Question: I need to create a generated png based chart file with plot labels with the numeric value as you see in the example below. I am on Coldfusion 10 so this is using the newer ZingChart engine. The example you see was made by <URL>.

BTW, I can draw a basic chart to a png file and retrieve it, and see it! I can get my X and Y stuff right. I can get my series presented in a legend, I can do basic positioning stuff, I can do different chart types. I can't seem do anything with the json override stuff especially plot bar labels.
The code that I am providing is from an example I scoured from the interwebs to test with ...but it should fail nicely (just like my whole day).
'''
<cfscript>
legend = {
"width":150,
"height":25,
"position":"100% 0%",
"margin-top":10,
"margin-right":10,
"margin-left":10,
"margin-bottom":10,
"layout":"x2",
"alpha":0.5,
"background-color":"##99cc66",
"background-color-2":"##99cc66",
"border-color":"##000000",
"border-width":1,
"shadow":true,
"shadow-alpha":1,
"shadow-color":"##000000",
"shadow-distance":2,
"shadow-blur-x":1,
"shadow-blur-y":1,
"draggable":false,
"minimize":false
};
type ="bar";
plot = {
"value-box":{
"type":"all",
"text":"%v",
"text-align":"center",
"alpha":0.5,
"background-color":"##99cc66",
"background-color-2":"##99cc66",
"border-color":"##000000",
"border-width":1
}
};
</cfscript>
<cfchart
legend="#legend#"
plot="#plot#"
type="#type#"
showlegend="true"
height="300"
width="1300"
title="Super fun time!"
format="png"
name="moreComplexThanChineseArithmetic">
<cfchartseries seriescolor="red" seriesLabel="SeriesA" >
<cfloop from="1" to="10" index="i">
<cfchartdata item="" value="#randRange( 5, 100 )#">
</cfloop>
</cfchartseries>
<cfchartseries seriescolor="green" seriesLabel="SeriesB" >
<cfloop from="1" to="10" index="i">
<cfchartdata item="" value="#randRange( 5, 100 )#">
</cfloop>
</cfchartseries>
<cfchartseries seriescolor="blue" seriesLabel="SeriesC" >
<cfloop from="1" to="10" index="i">
<cfchartdata item="" value="#randRange( 5, 100 )#">
</cfloop>
</cfchartseries>
</cfchart>
<cfset savedFile = getTempFile("/dynamic/coldfusion/temp/", "moreComplexThanChineseArithmetic") & ".png" />
<cfset fileWrite(savedFile, moreComplexThanChineseArithmetic) />
<img src="<cfoutput>#savedFile#</cfoutput>" />
'''
I am in a clustered environment, these charts don't serve HTML, hence the png workaround. Plus I have to have it as in image because images scale and I can export to a PDF and it looks right and the server renders and shoots it to the client so I have very little client-side delays.
Now. There are variable replacements in the #plot#, etc... as you can see above (I have not seen 'any' of that json stuff work that I have tried (all day) (so many different ways/combos to make something happen). It either fails with and error (because I made a mistake), or it does nothing (which is amazingly awesome).
There could be problems with that json stuff above, but I again, I overwrote change after change with new json attempts, inline json too, simplified too, etc.
What I believe should happen is that the plot value:box text: v% should (by fairy magic) return whatever the value is in the chartdata value parameter as a nice number above or below the bar (or so I would expect), but it doesn't do anything, so I cannot test my expectations.
Let me know if more details are needed...
PS and FYI: I can't work on other charting packages.
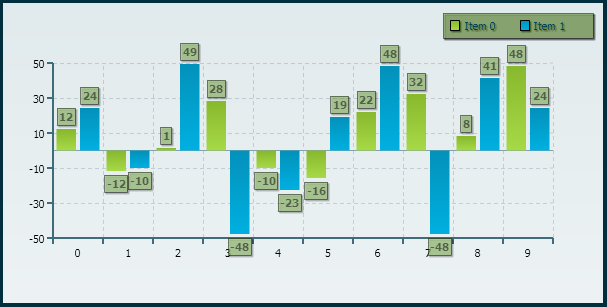
Answer: Well all you have to do is go to bed totally defeated to fight another day.
Here is the solution (its attached to the 'chartseries' container). >>>> 'datalabelstyle="value"'
'''
<cfchartseries
datalabelstyle="value"
type="bar"
seriescolor="blue"
seriesLabel="SeriesC" >
<cfloop from="1" to="10" index="i">
<cfchartdata item="" value="#randRange( 5, 100 )#">
</cfloop>
</cfchartseries>
'''
More importantly. JSON stuff only works with 'format="html"'...It doesn't work with 'format="png"'. 'format="png"' doesn't use zingcharts, it falls back to the webcharts3D engine. Coldfusion 10 has two charting engines. I hope this helps someone else who falls into this weirdness. Also, for Coldfusion 11, webcharts3d can work. <URL>